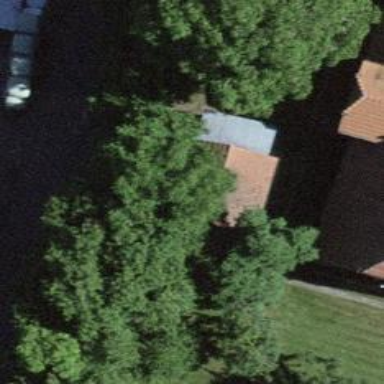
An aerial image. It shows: Barn.